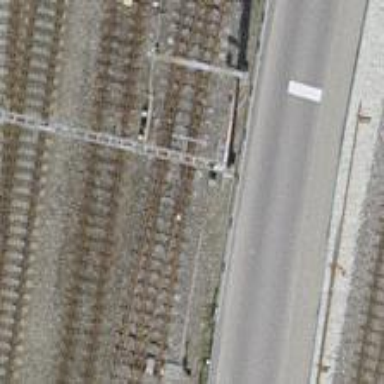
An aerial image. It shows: Railway switch.